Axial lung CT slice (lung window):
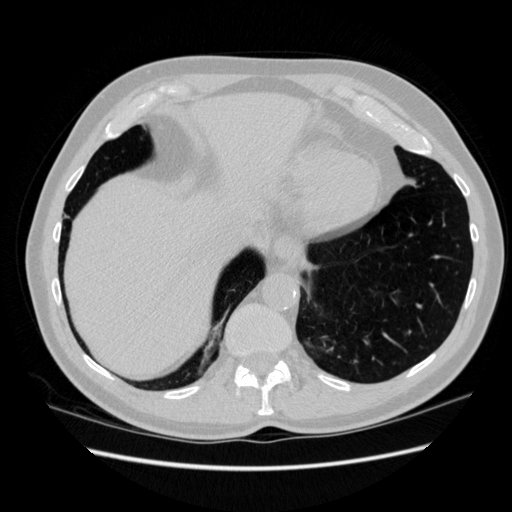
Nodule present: no